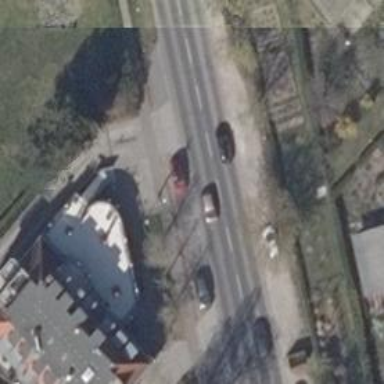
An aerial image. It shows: Restaurant.